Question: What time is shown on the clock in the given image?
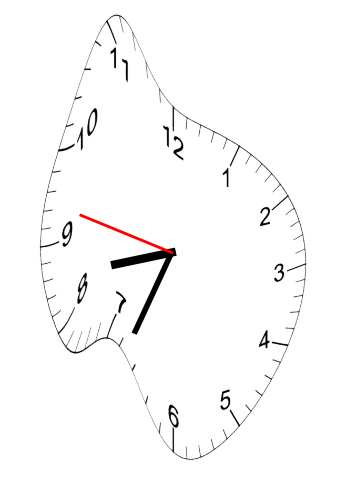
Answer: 08:33:47